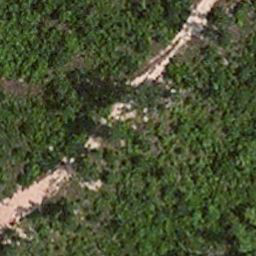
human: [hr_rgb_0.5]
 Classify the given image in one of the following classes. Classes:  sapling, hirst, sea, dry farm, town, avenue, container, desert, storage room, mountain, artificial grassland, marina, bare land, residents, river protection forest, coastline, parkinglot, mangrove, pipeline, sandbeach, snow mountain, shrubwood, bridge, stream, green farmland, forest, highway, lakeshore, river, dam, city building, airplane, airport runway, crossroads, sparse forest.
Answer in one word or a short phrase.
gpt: avenue